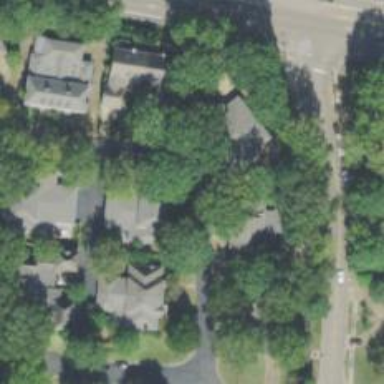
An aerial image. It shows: Residential road with asphalt surface.